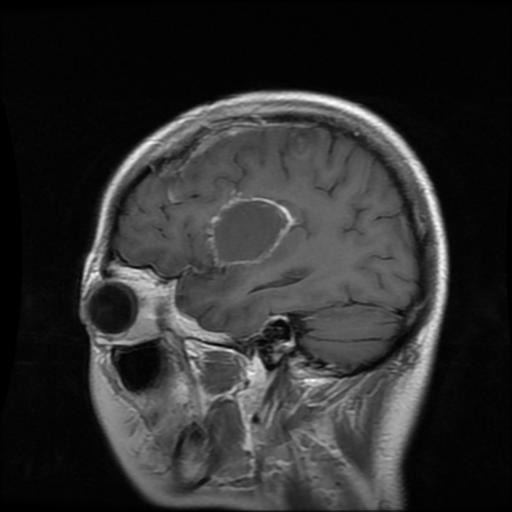
Label: glioma